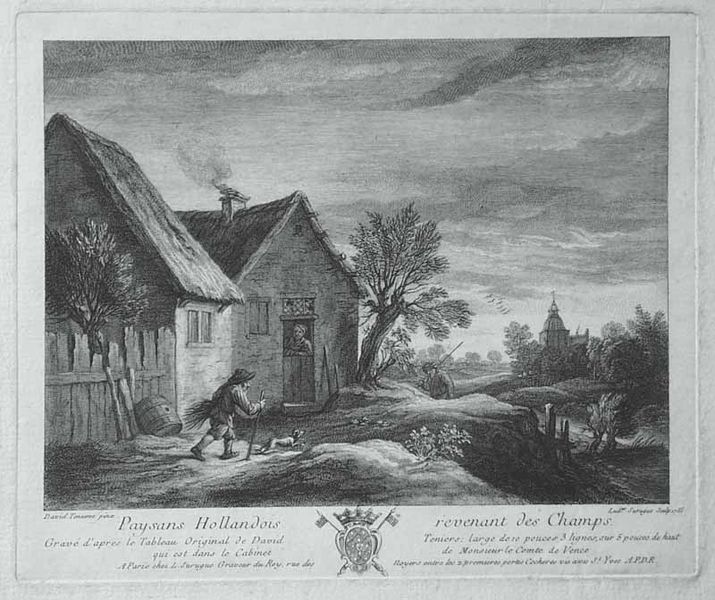
Titel: Paysans hollandois revenant des champs
Künstler: Louis Surugue
Standort: Karlsruhe
Institution: Staatliche Kunsthalle Karlsruhe
Schlagwörter: baum, felsen, gewitter, himmel, mann, schatten, weiß, wolken, bäume, kirchturm, landschaft, menschen, abend, fenster, frau, grau, hintergrund, holz, hut, hüte, männer, schwarz, tür, zeichnung, dach, gebäude, haus, hund, weg, zaun, alt, steine, holland, niederlande, bach, feld, horizont, häuser, strauch, vögel, weide, brücke, busch, büsche, gebüsch, gehen, hütte, kirche, qualm, rauch, sträucher, land, personen, pflanzen, arbeit, bauern, fensterläden, kamin, schornstein, stock, turm, hündchen, schrift, alter mann, stab, acker, bäuerin, heu, reisig, dorf, grafik, graphik, bauernhof, herbst, hof, hütten, latten, lattenzaun, arbeiter, französisch, krieg, sturm, wetter, lanze, bauer, reetdach, strohdach, heimat, abschied, druck, druckgraphik, schwarz-weiss, druckgrafik, schraffur, radierung, stich, titel, text, buchstaben, angel, treffen, fass, ehefrau, jagd, wappen, ländlich, axt, holzfäller, wanderer, holländisch, holzfass, siegel, niederland, david, kupferstich, hirte, bildunterschrift, schaufel, latte, beschreibung, legende, holländer, bretterzaun, heimkehr, landarbeiter, morgengrauen, satteldach, häsuer, des, kirhe, wander, wanderschaft, rafik, schronstein, stahlstich, graphiik, bildtitel, champs, zaunlatten, paysans, hauis, zaunlatte, bhauer, hollandois, revenant, lattenazun